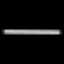
Label: line